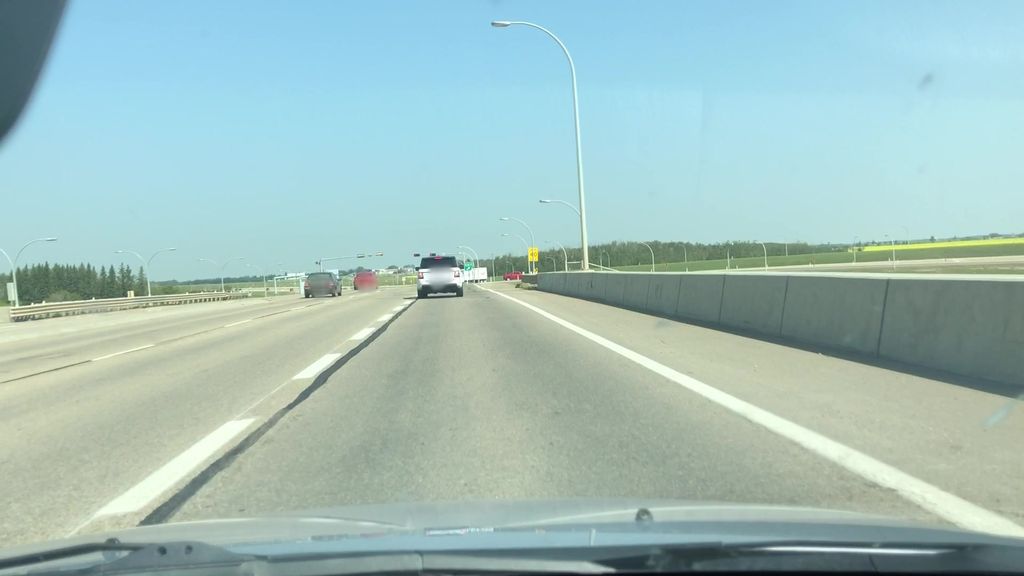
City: edmonton